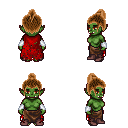
a pixel art fantasy rpg character, female body template, orc, green skin, red tattered cape, robe skirt, brown short topknot hairstyle, white cloth bracers, maroon shoes, four views (front, back, left, right), 2x2 character sprite sheet, small pixel art, hard edges, no anti-aliasing